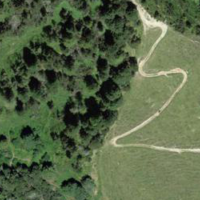
EUNIS habitat code: 44
Species observed at this site:
Botrychium lunaria